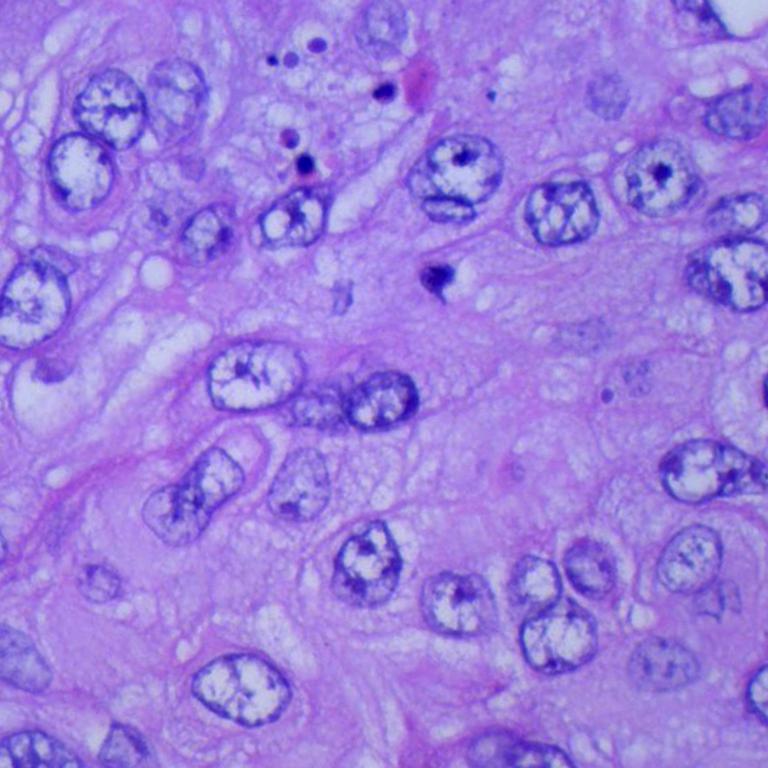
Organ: lung
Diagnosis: squamous carcinomas